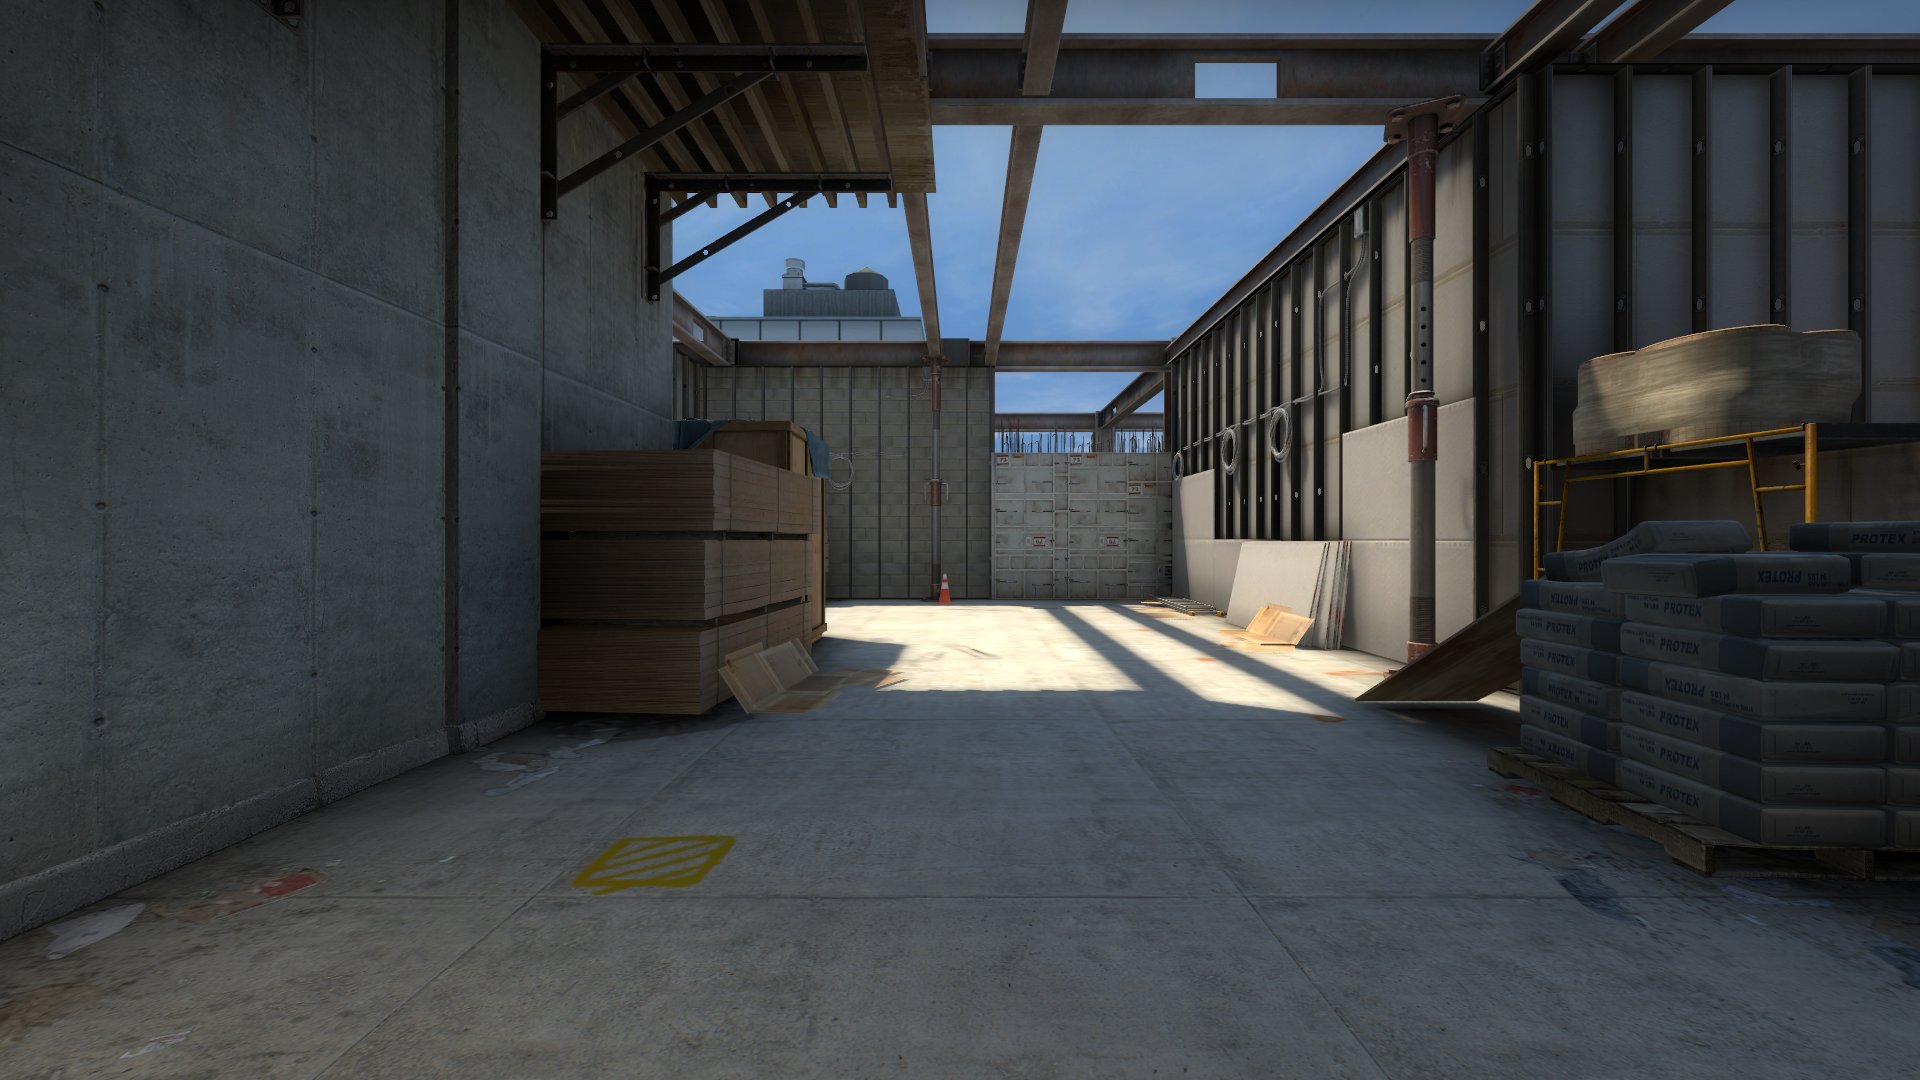
Map: de_vertigo